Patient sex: M
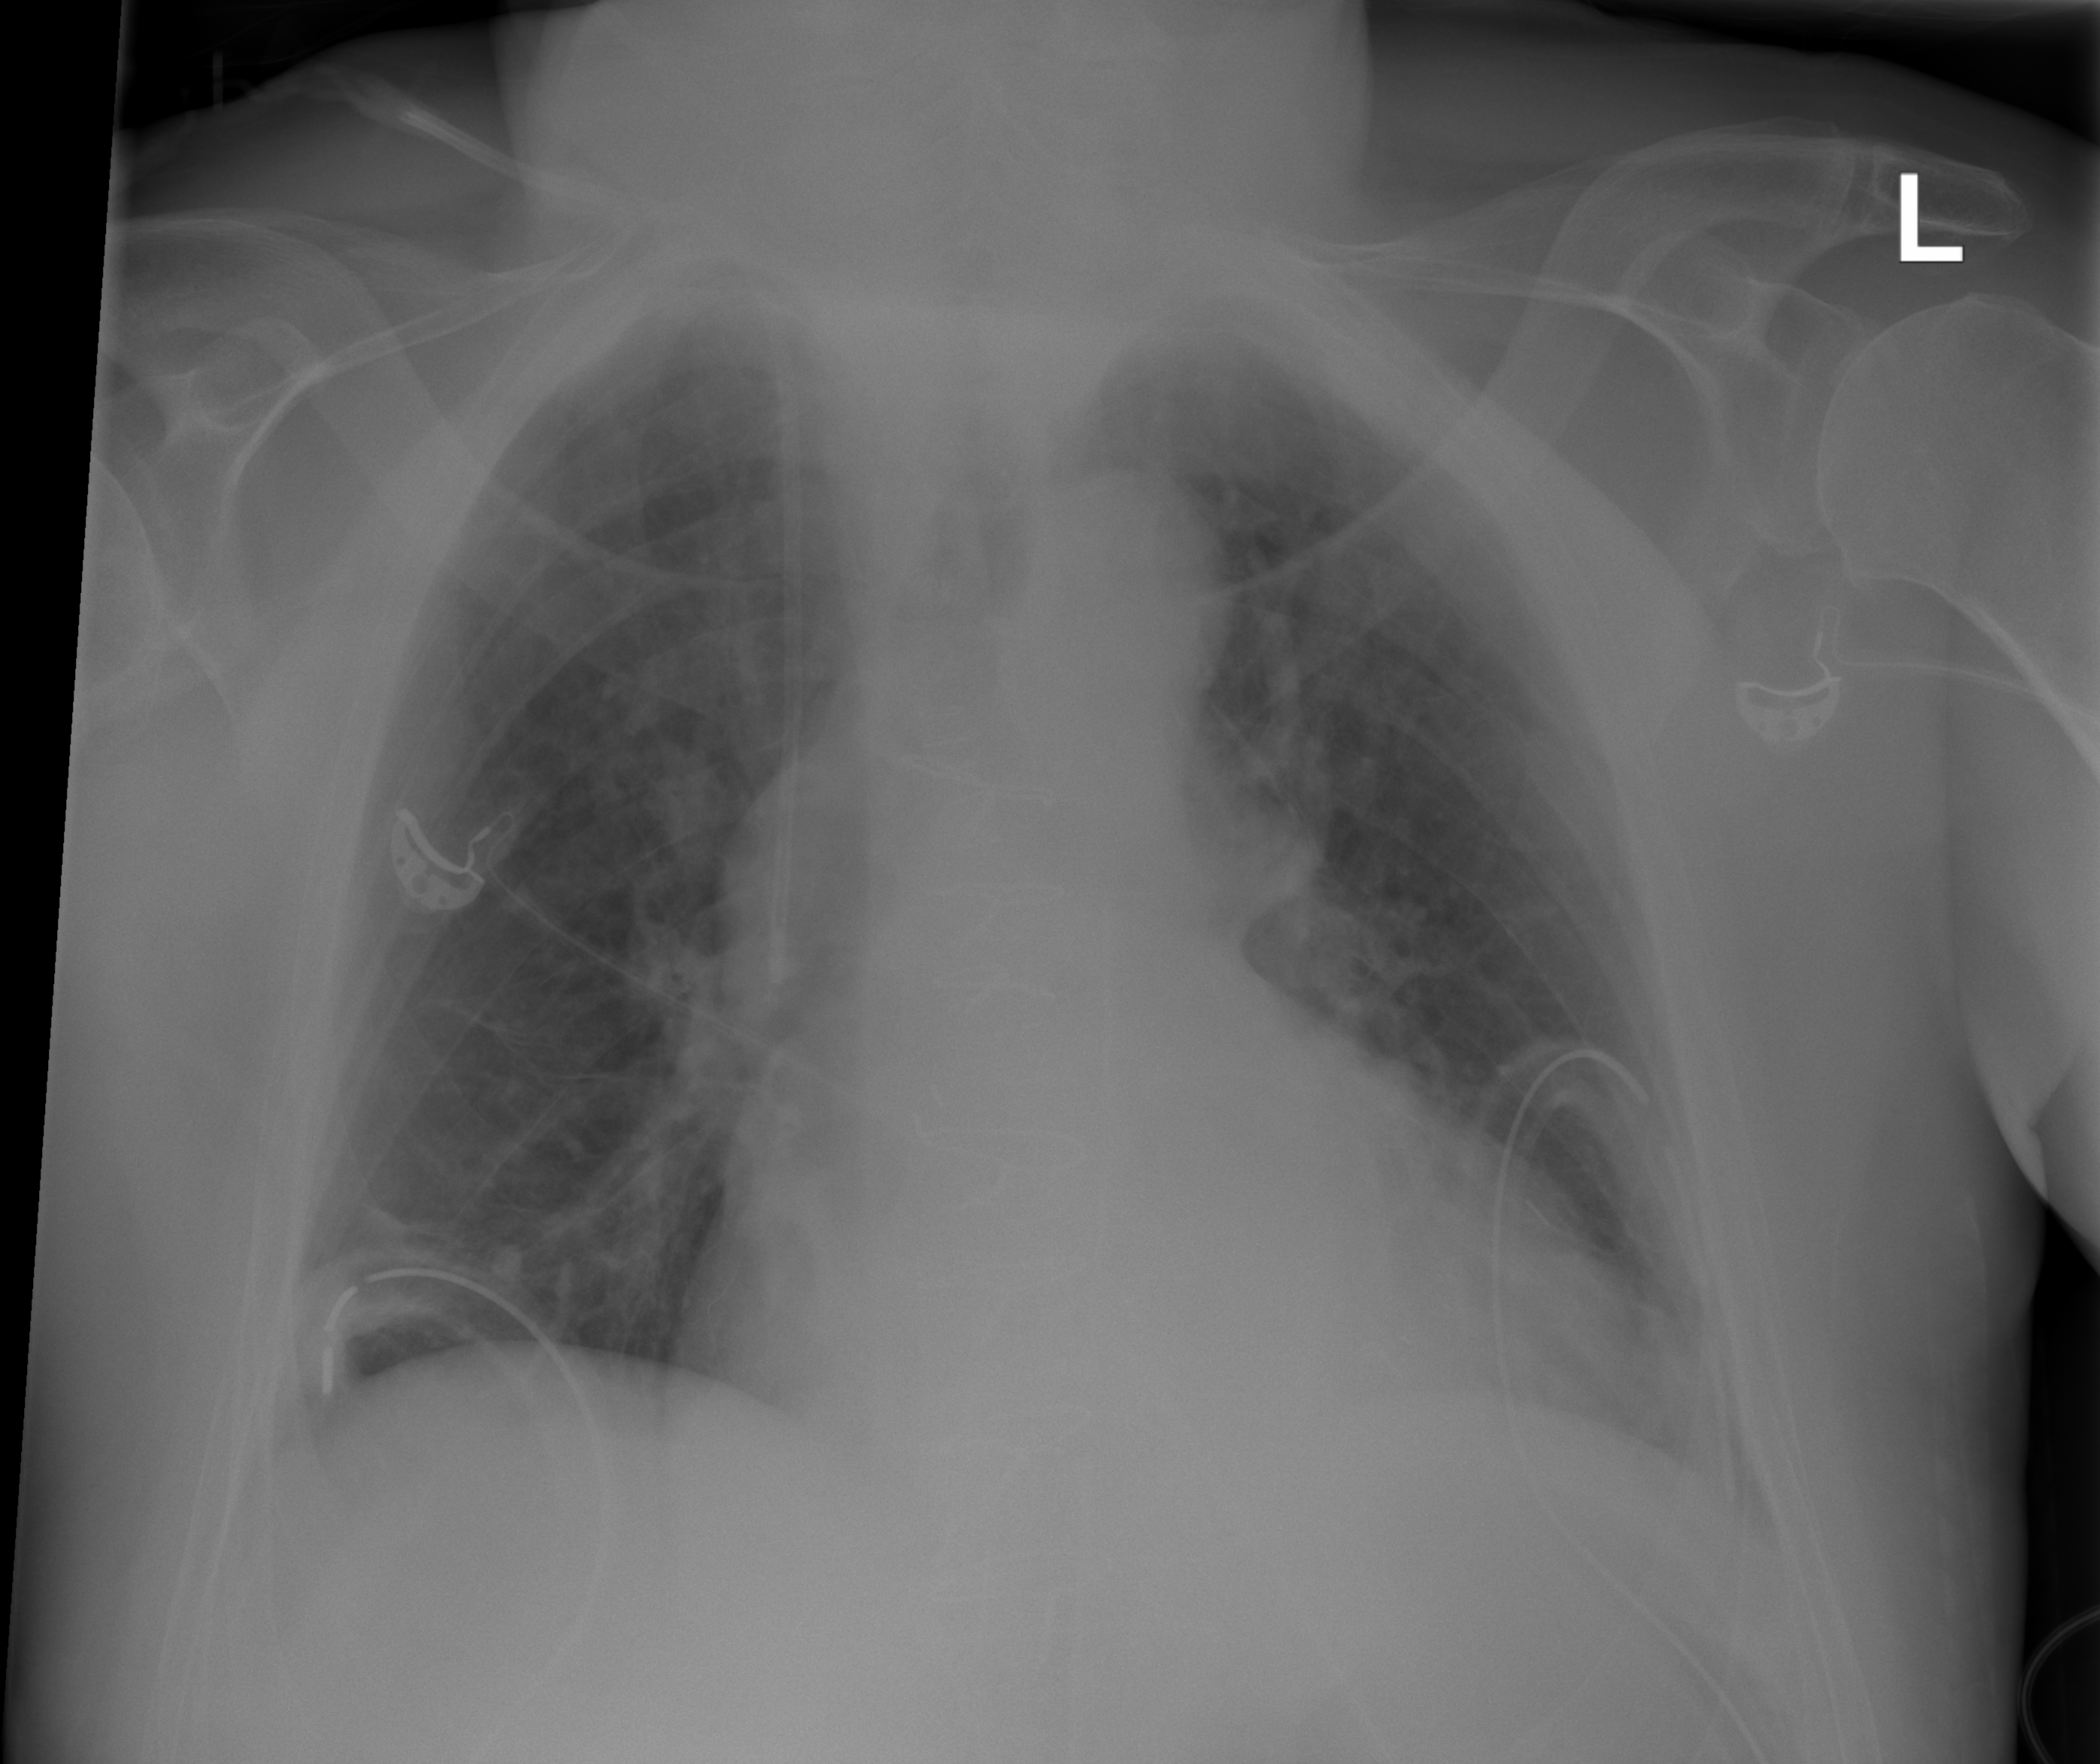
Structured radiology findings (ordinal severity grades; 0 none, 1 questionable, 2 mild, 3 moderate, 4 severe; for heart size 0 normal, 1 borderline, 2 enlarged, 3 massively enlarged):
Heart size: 2
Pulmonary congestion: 2
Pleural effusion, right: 0
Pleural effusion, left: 0
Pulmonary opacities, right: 2
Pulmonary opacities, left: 0
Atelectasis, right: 2
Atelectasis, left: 2